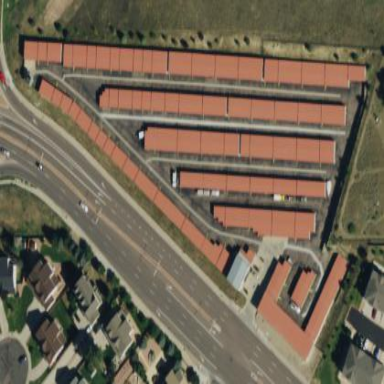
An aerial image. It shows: Storage rental shop.